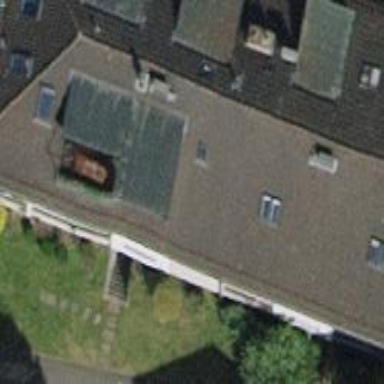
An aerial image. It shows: Building with gabled roof.